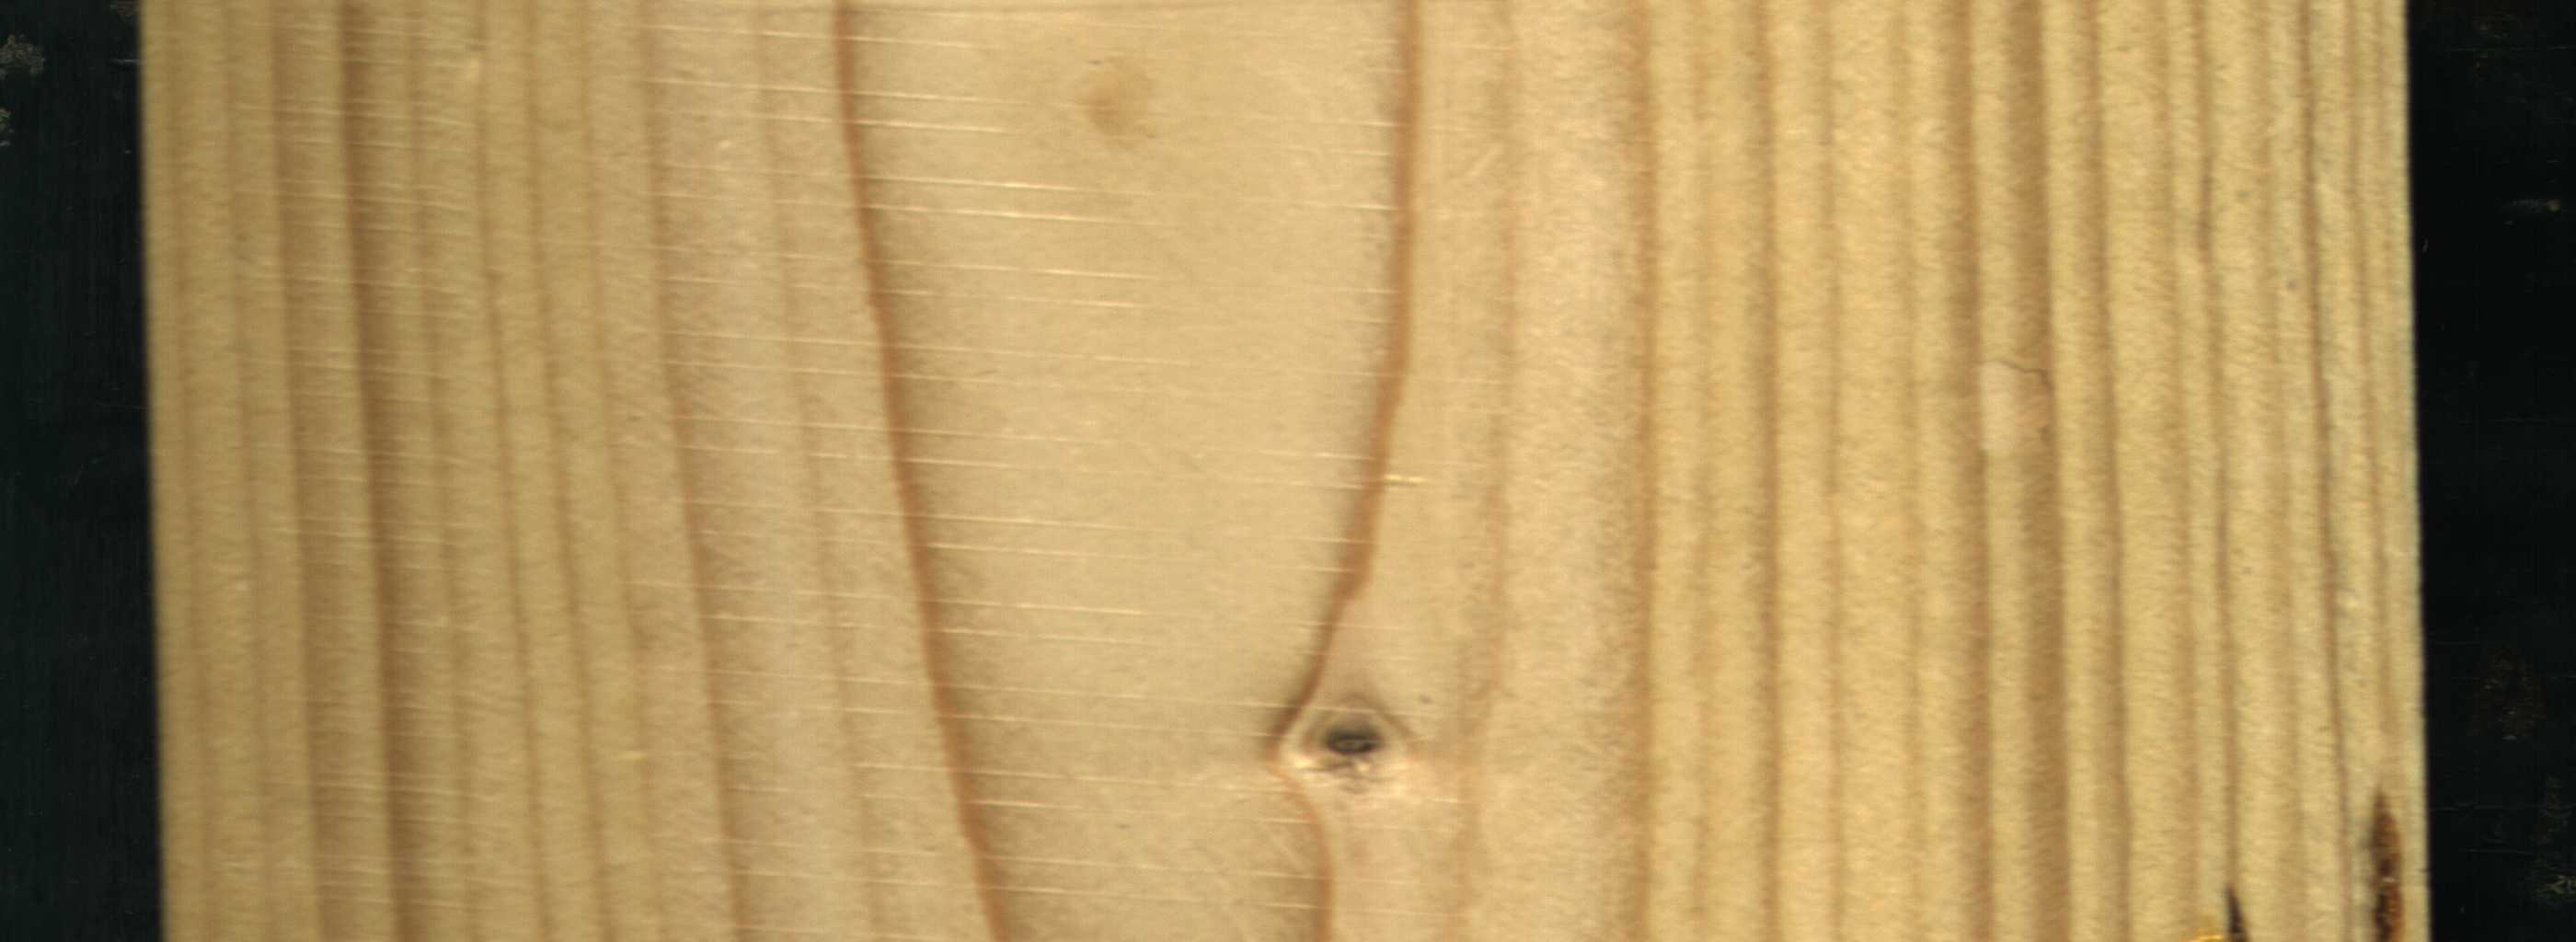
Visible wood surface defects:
resin
resin
Live_Knot